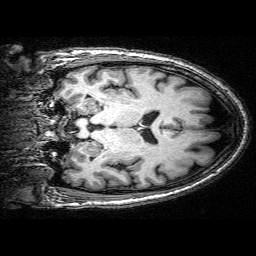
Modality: T1w
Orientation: coronal
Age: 59
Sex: male
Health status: ill
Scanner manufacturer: siemens
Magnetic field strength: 3 T
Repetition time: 0.0025 s
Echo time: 0.00336 s